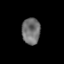
Tissue: lung
Cell type: Others
Senescence score: 0.1692
Nuclear area (px): 474
Mean DAPI intensity: 113.249